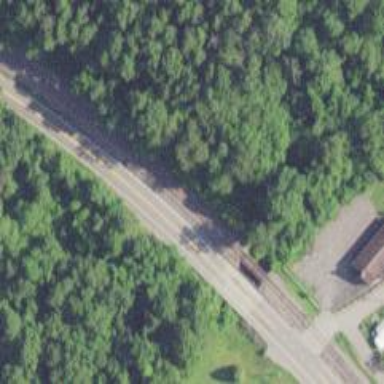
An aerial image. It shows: Bridge over railway line.